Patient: sex F, age 83
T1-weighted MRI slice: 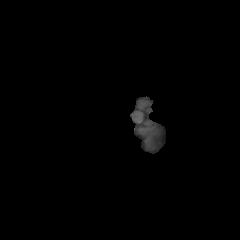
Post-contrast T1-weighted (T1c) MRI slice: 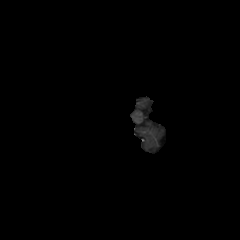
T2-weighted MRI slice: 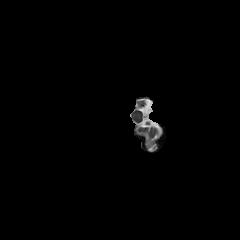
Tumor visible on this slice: no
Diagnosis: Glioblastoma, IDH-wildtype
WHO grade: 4